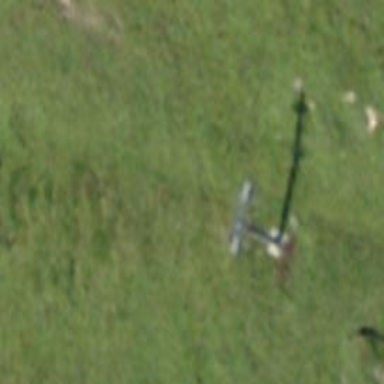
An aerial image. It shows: Pylon used for aerialway.